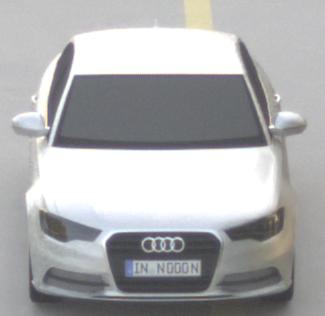
Make: Audi
Model: A6 2.0 TFSI
Detailed model: A6 (C7) Limousine
Model produced from: 2011/10
Model produced until: 2014/09
Doors: 4
Color: white
Road condition: dry road
Daytime: sunrise or sunset
Contrast: low contrast